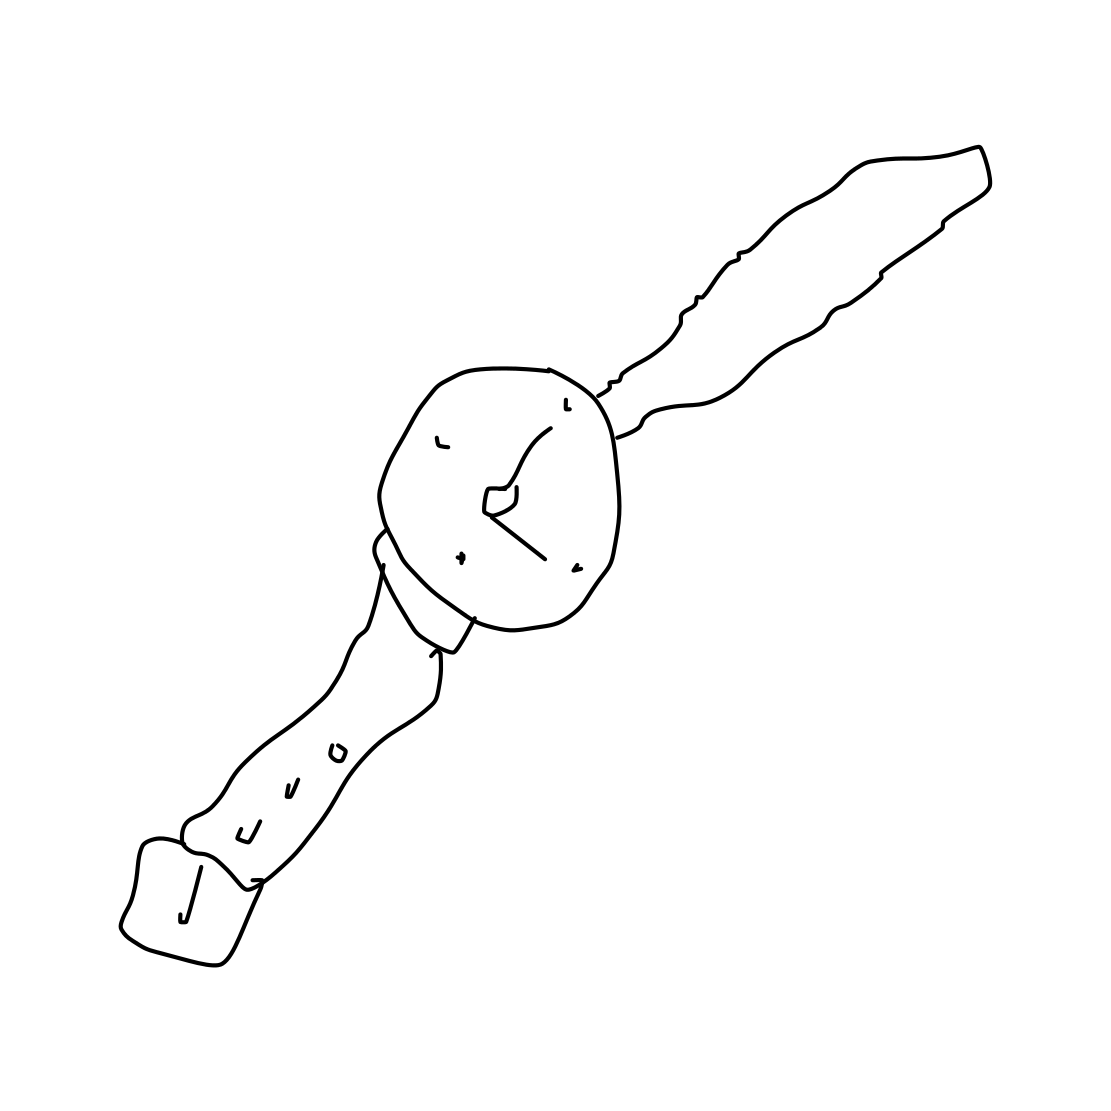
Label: wrist-watch